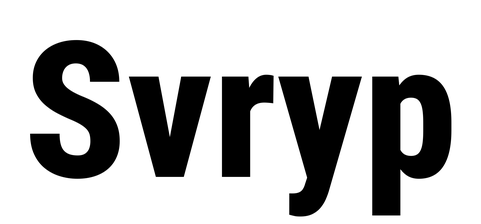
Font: Roboto_Condensed_ExtraBold